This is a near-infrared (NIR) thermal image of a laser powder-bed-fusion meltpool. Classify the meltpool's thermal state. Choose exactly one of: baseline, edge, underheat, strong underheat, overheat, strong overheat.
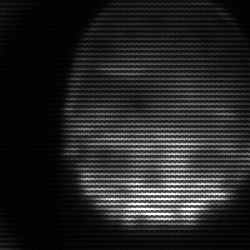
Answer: edge